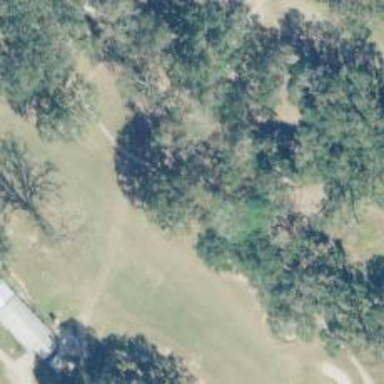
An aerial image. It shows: Golf cartpath that is also road path.